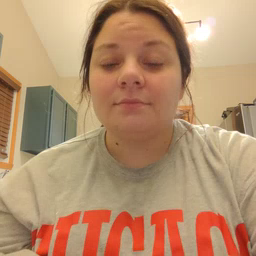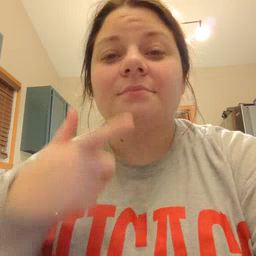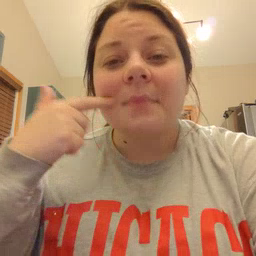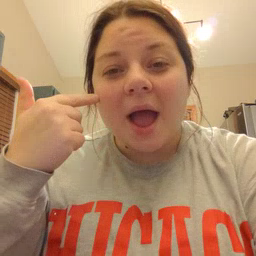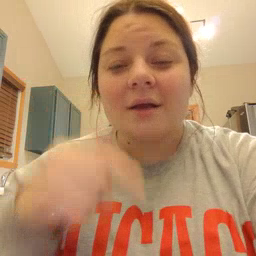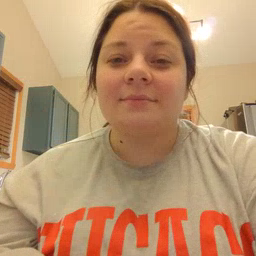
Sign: smile